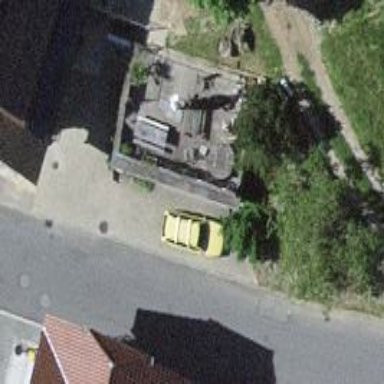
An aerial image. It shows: Garage building.